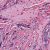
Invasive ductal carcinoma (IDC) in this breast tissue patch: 1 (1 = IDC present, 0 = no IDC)